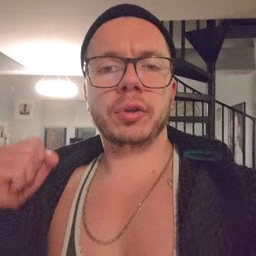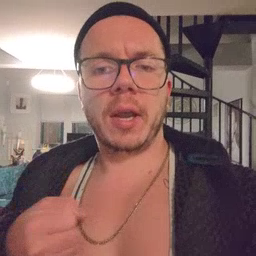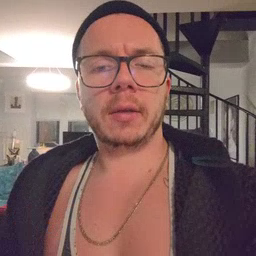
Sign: jacket